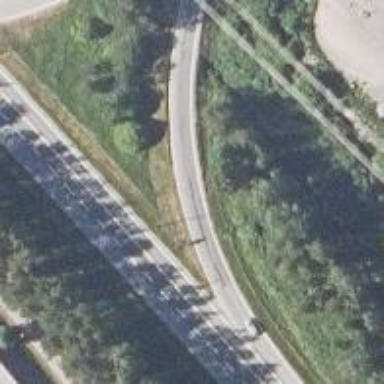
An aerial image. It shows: Asphalt road designated as trunk highway.